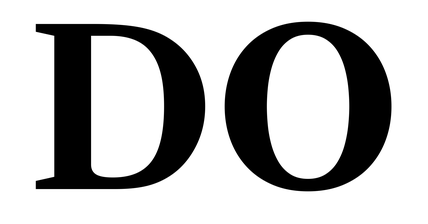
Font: LibreCaslonText_Bold